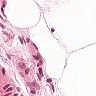
Metastatic tissue present: no